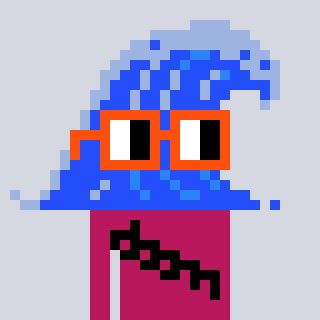
a pixel art character with square orange glasses, a wave-shaped head and a darkpink-colored body on a cool background